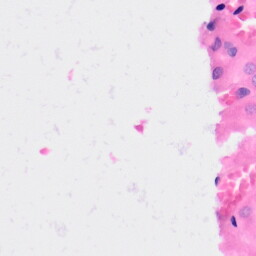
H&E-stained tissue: Kidney